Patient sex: M
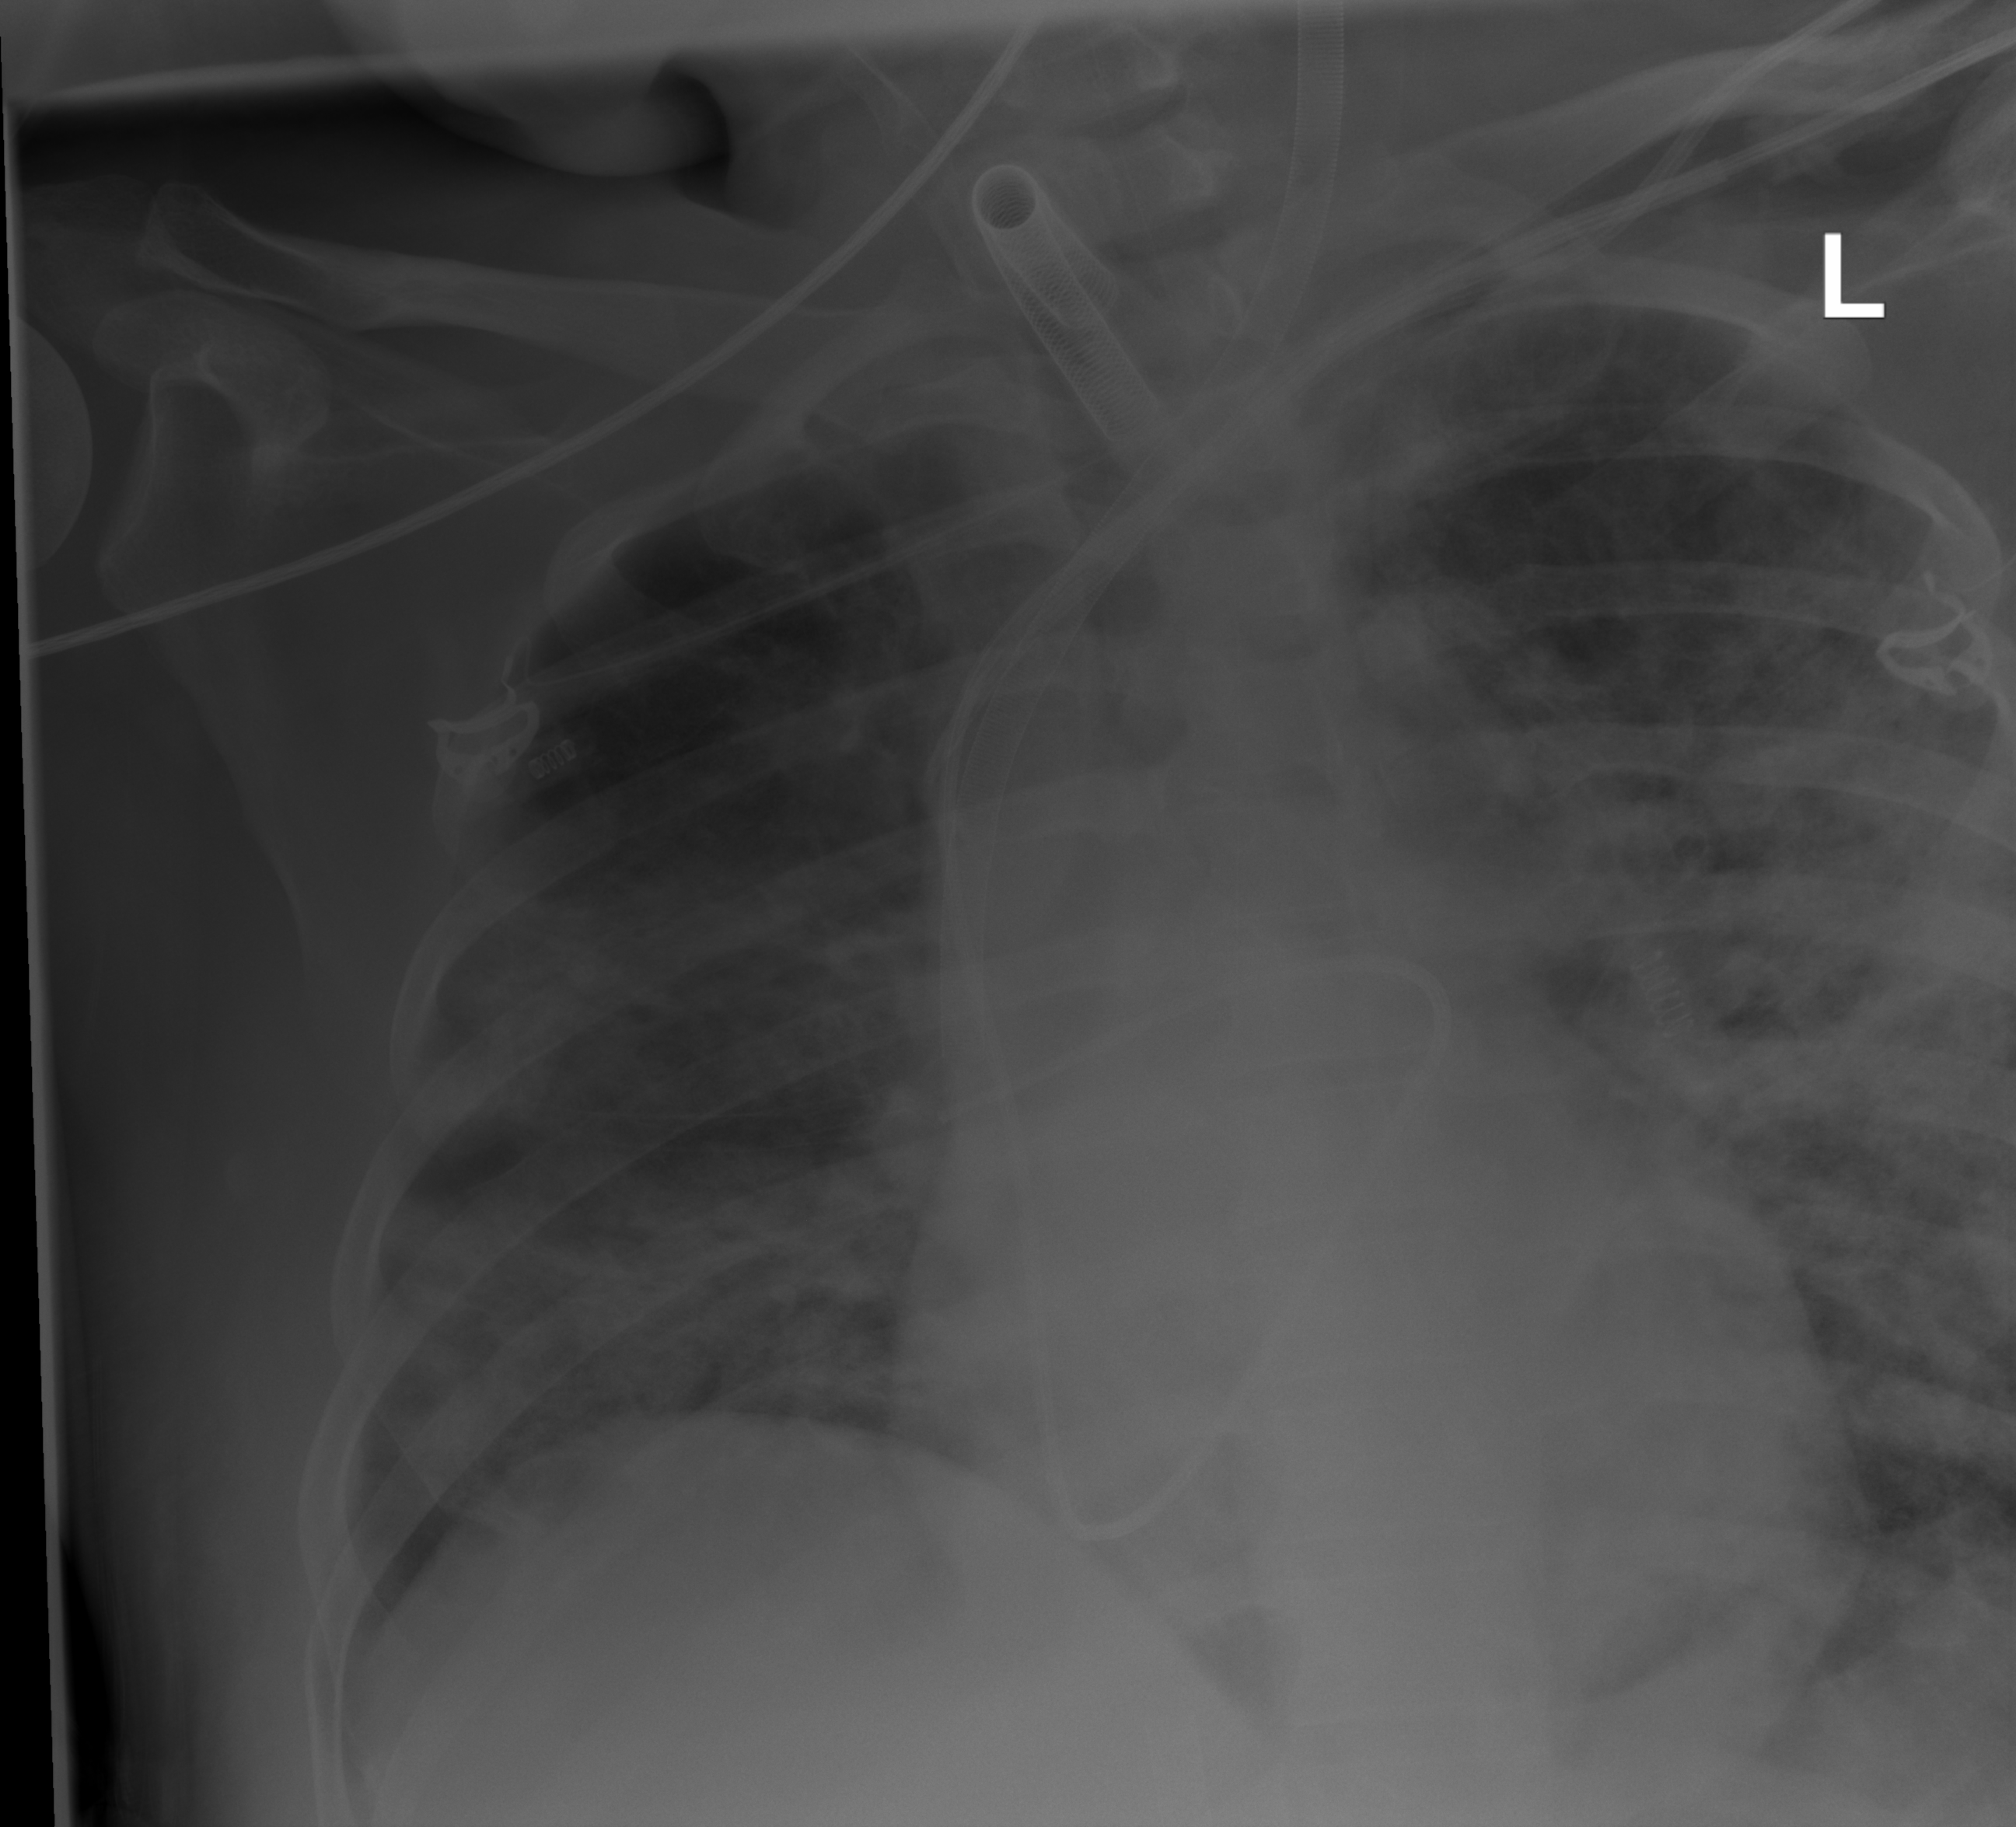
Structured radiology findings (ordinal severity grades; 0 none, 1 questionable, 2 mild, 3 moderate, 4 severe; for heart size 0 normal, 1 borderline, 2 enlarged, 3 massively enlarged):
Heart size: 2
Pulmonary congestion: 2
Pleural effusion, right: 2
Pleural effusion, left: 3
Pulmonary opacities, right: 2
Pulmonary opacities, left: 3
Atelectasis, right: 2
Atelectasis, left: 2